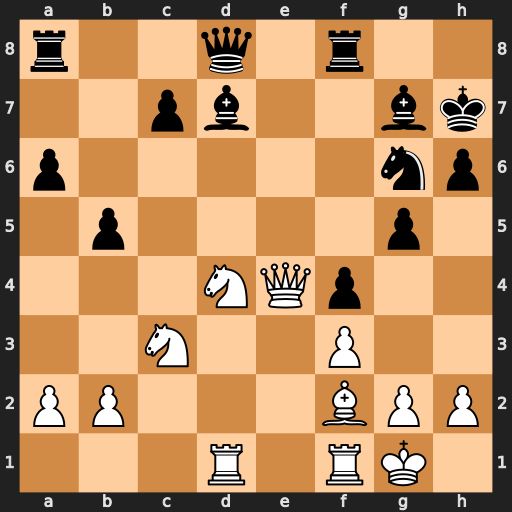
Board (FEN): r2q1r2/2pb2bk/p5np/1p4p1/3NQp2/2N2P2/PP3BPP/3R1RK1
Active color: w
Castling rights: -
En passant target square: -
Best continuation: Ne6 Bxe6 Rxd8